Field crop: maize
Growth stage: 2
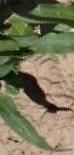
Species: maize